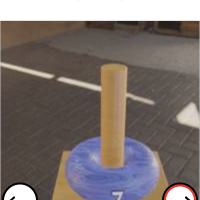
Task: sum
Answer: 7